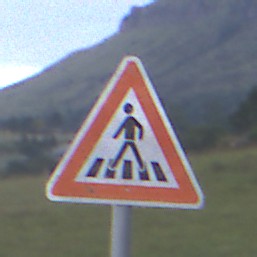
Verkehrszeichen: FussgaengerueberwegRechts
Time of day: SunriseSunset
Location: Outdoor (Nature)
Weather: PartlyCloudy
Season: NotSpecified
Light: Natural